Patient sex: F
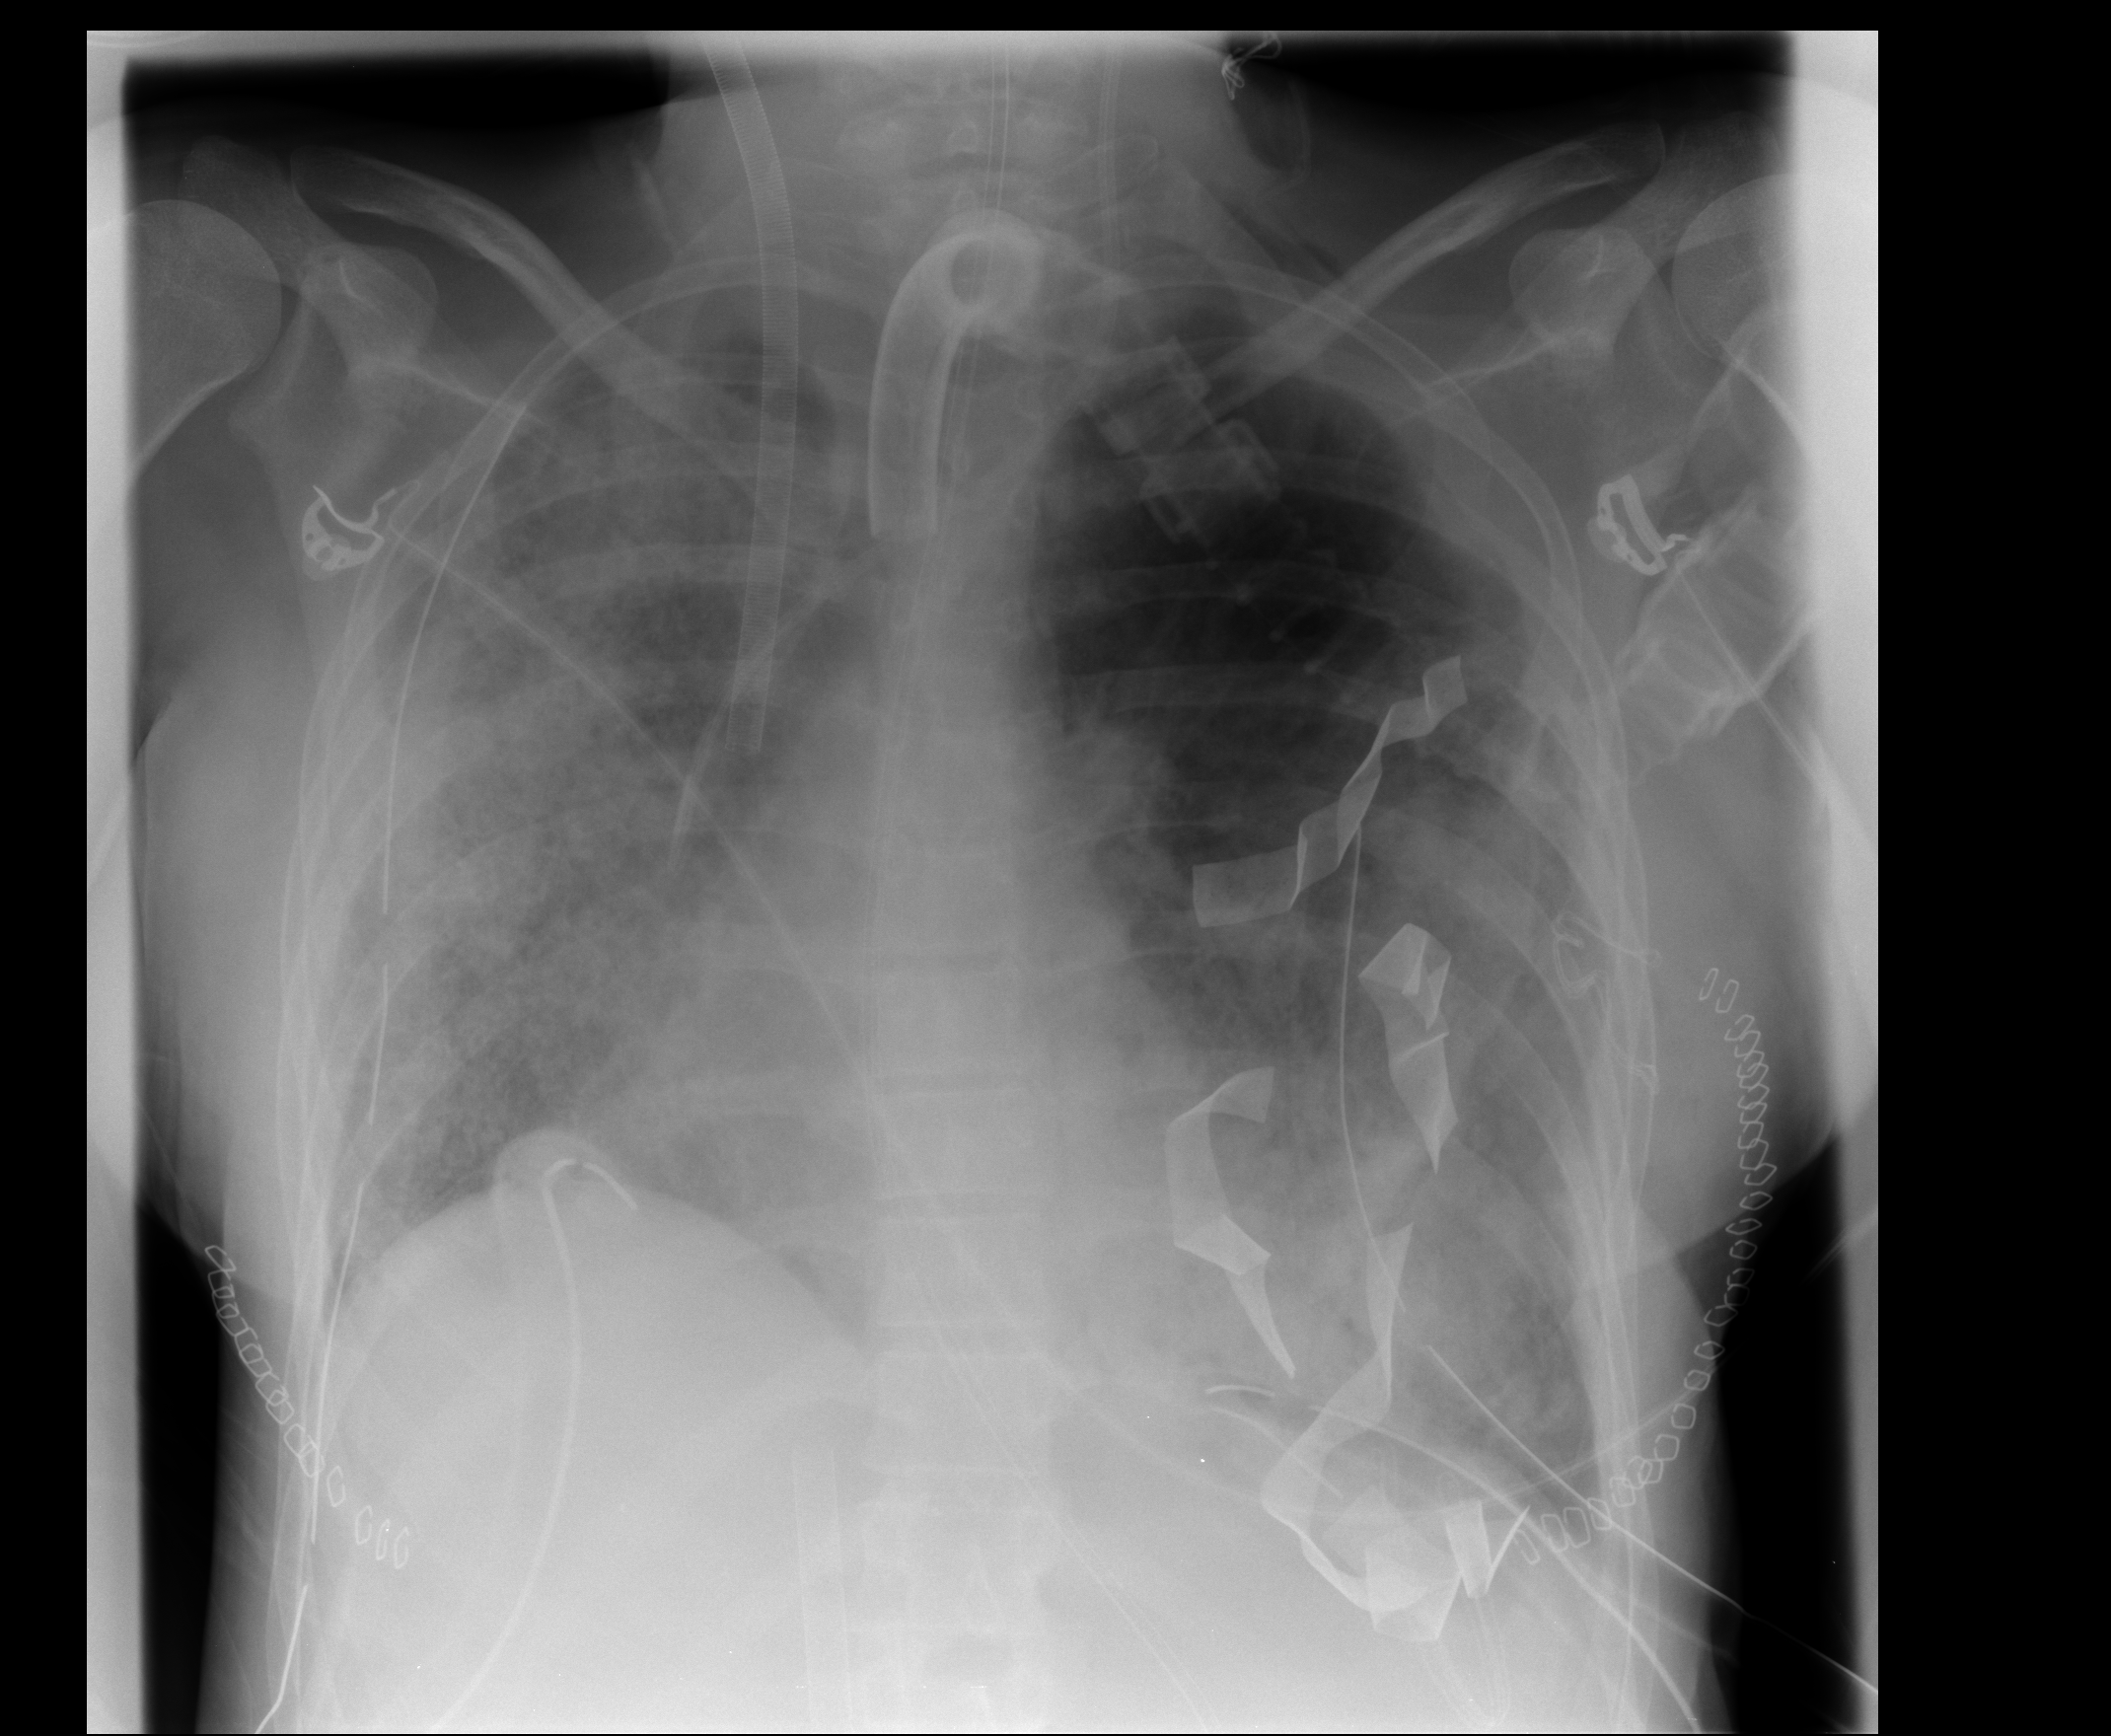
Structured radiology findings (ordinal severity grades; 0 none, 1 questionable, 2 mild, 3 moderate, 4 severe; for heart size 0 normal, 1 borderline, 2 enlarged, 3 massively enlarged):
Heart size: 1
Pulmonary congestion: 2
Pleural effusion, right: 2
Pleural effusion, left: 1
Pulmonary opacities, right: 4
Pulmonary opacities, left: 2
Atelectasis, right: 3
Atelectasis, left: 2